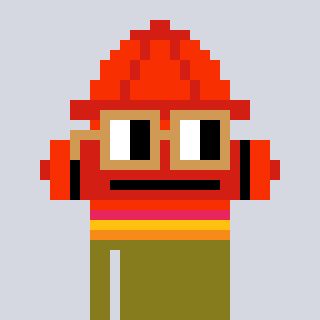
a pixel art character with square brown glasses, a fire hydrant-shaped head and a gunk-colored body on a cool background